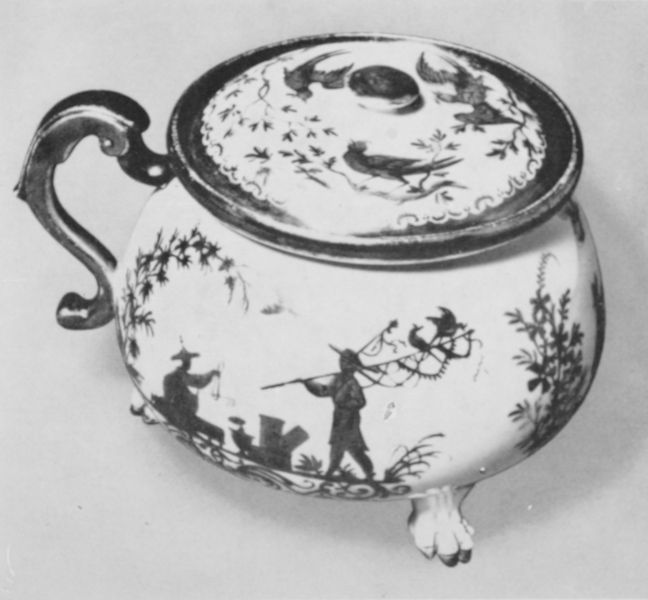
Titel: Rahmtopf auf drei Tatzenfüßen (flacher Deckel)
Künstler: Abraham Seuter
Standort: München
Institution: Bayerisches Nationalmuseum
Schlagwörter: blau, blätter, fuß, mann, schatten, vogel, weiß, bäume, menschen, äste, blume, blumen, grau, hut, männer, schwarz, zeichnung, tier, tiere, malerei, ornament, mensch, silber, teller, vögel, zweige, figur, gold, sitzend, stehend, händler, blatt, pflanzen, renaissance, rund, henkel, kanne, keramik, krug, vase, topf, füße, japan, ansicht, stab, fischer, farbe, rand, figuren, dekor, ornamente, verzierung, metall, sauciere, tasse, tee, bauer, bemalt, foto, fotografie, griff, eisen, deckel, gefäß, dose, motiv, porzellan, asien, schwarzweiß, asiatisch, angel, nachttopf, photo, chinesisch, china, pfote, knauf, schnörkel, fasan, fasane, jäger, scharnier, wanderer, schattenspiel, stange, porzelan, einfassung, glasur, abbildung, fische, angler, wachsen, pott, pilger, zucker, chinese, vogelfänger, dickbauchig, löwenfuß, löwenfüsse, manufakturstück, pfauen, pinkelpott, schwanenhenkel, sode, terine, tierfuß, vogelmotive, zuckerdose, füßchen, keramin, vogelhändler